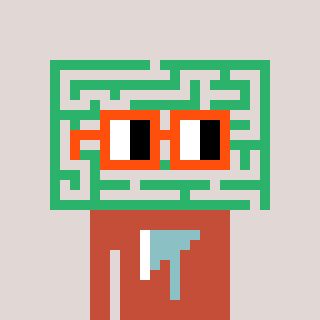
a pixel art character with square orange glasses, a maze-shaped head and a rust-colored body on a warm background